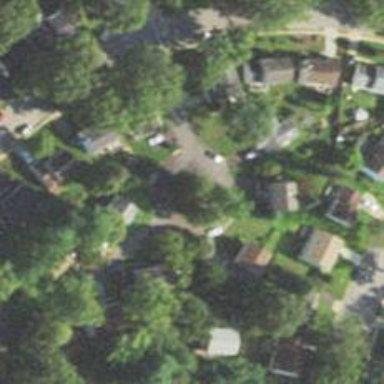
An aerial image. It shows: Charming neighbourhood.